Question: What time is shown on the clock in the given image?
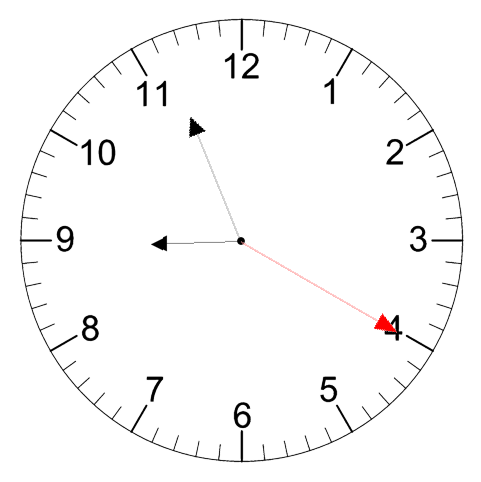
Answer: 08:56:20